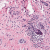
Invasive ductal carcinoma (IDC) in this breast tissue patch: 1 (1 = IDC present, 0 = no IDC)